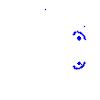
Particle: pion